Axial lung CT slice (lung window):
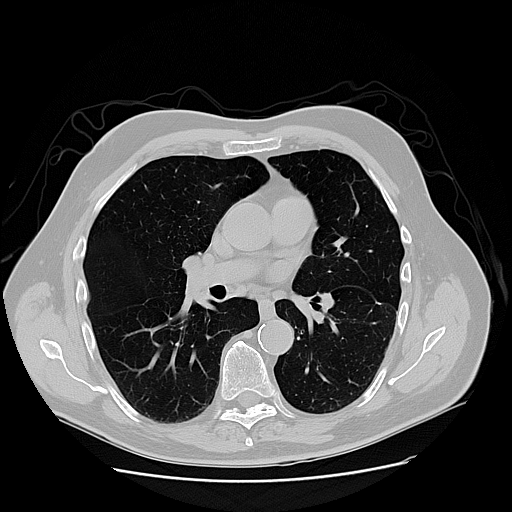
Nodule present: no